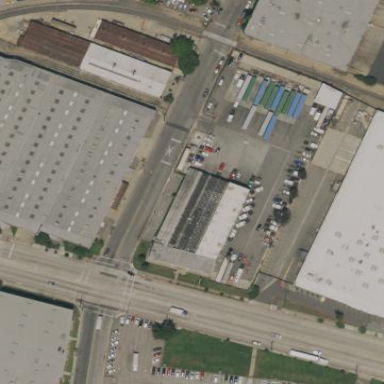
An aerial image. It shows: Industrial building.